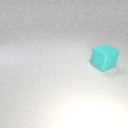
large cyan rubber cube